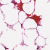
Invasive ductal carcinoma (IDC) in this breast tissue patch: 0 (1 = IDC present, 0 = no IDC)